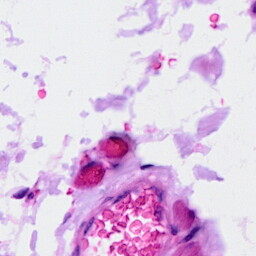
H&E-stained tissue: Ovarian